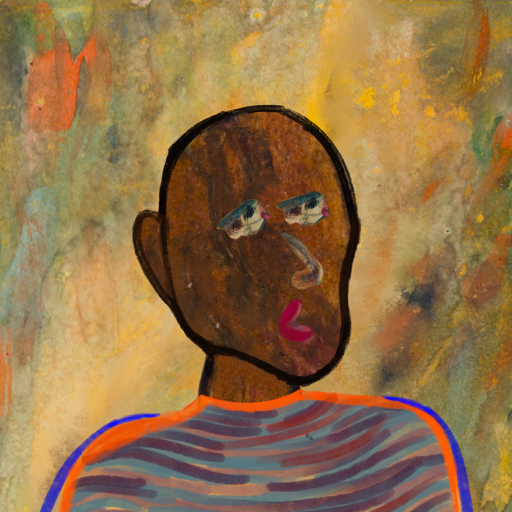
Background: Comrade, Head And Neck Side: Mosgoul, Face Side: Pipe, Bust: Experience, Hair Side: Blank, Head Accessory: Blank, Second Necklace: Blank, Necklace: Blank, Baby: Blank